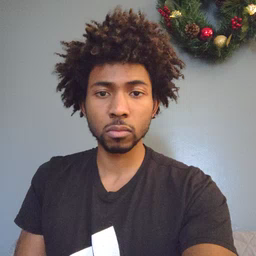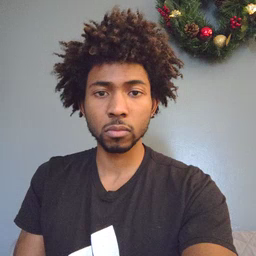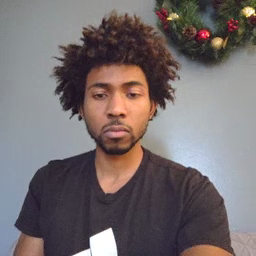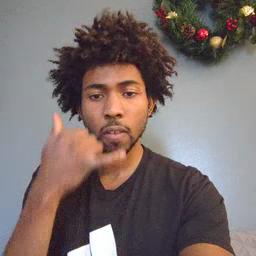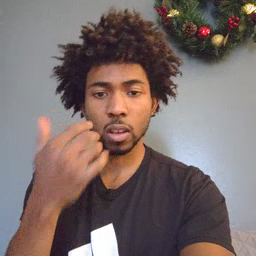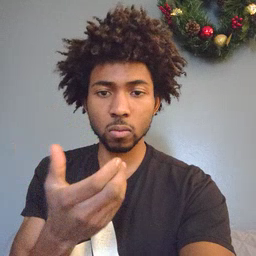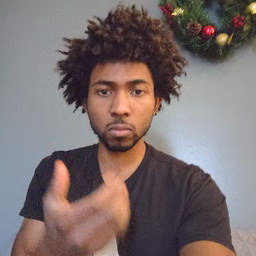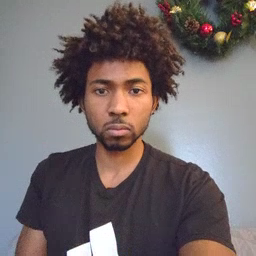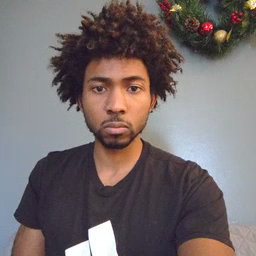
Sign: callonphone